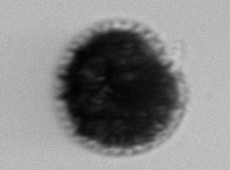
Label: Gonyaulax